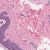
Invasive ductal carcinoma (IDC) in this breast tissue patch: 0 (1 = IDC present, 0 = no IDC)